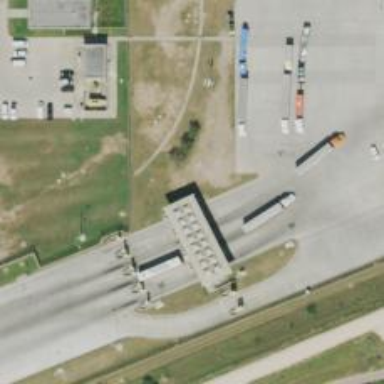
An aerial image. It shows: Border control barrier.